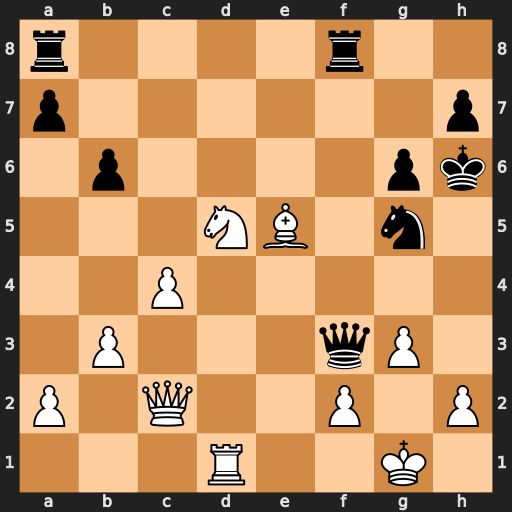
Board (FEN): r4r2/p6p/1p4pk/3NB1n1/2P5/1P3qP1/P1Q2P1P/3R2K1
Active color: w
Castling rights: -
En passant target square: -
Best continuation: Bf4 Rae8 Qd2 Rxf4 Nxf4 Ne4 Qe2 Qxe2 Nxe2